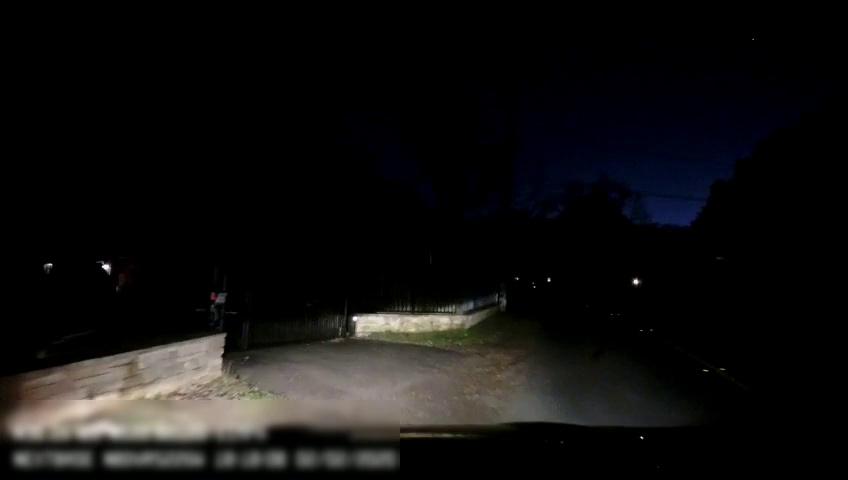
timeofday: Night
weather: Other
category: Drivable Space
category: Lanes | Current Lane